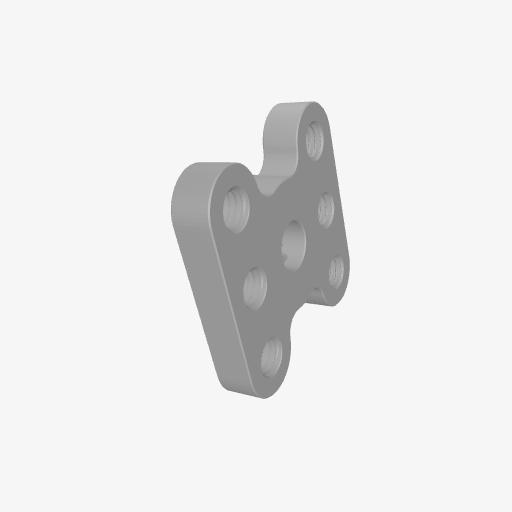
Part: SetScrewHub5ID